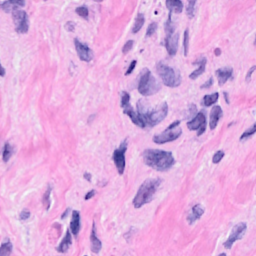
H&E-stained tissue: Breast